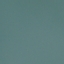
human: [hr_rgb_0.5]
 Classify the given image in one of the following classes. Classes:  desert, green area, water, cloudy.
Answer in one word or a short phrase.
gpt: water